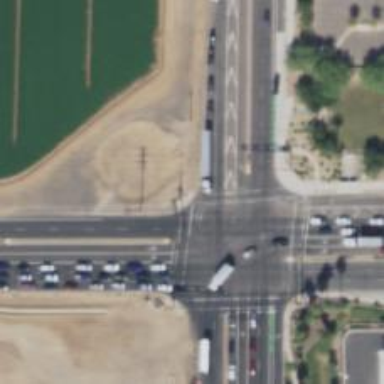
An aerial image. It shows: Solid stop line on the road marking.